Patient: sex F, age 83
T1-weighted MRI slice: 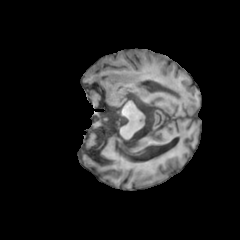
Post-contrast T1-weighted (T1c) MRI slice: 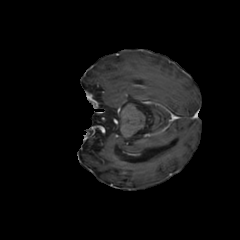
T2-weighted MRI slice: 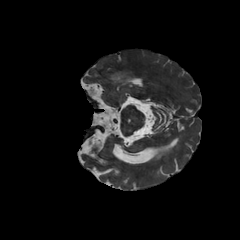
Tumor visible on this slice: yes
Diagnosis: Glioblastoma, IDH-wildtype
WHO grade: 4